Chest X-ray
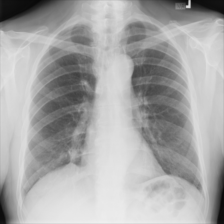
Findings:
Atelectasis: negative
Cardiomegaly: negative
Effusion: negative
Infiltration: negative
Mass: negative
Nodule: negative
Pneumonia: negative
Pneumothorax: negative
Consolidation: negative
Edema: negative
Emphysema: negative
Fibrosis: negative
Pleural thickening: negative
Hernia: negative